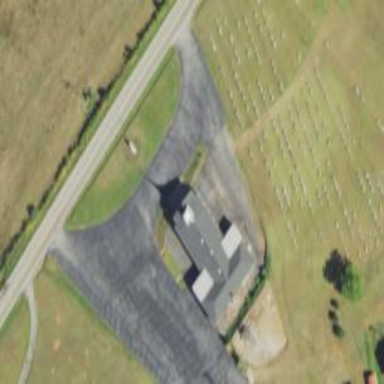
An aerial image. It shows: Graveyard.